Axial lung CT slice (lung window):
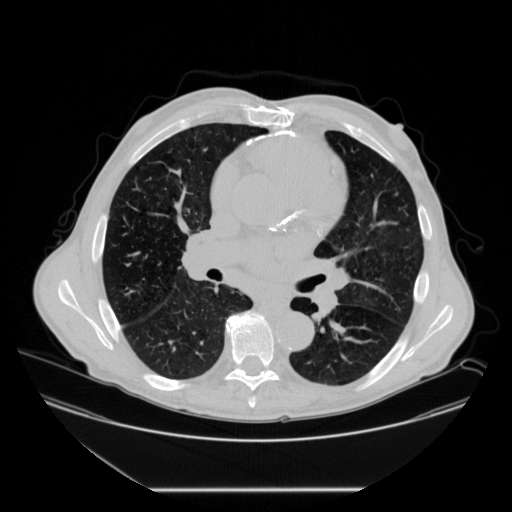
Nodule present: no